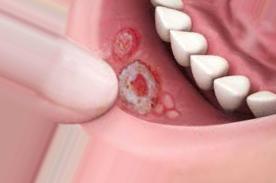
Condition: Mouth Ulcer